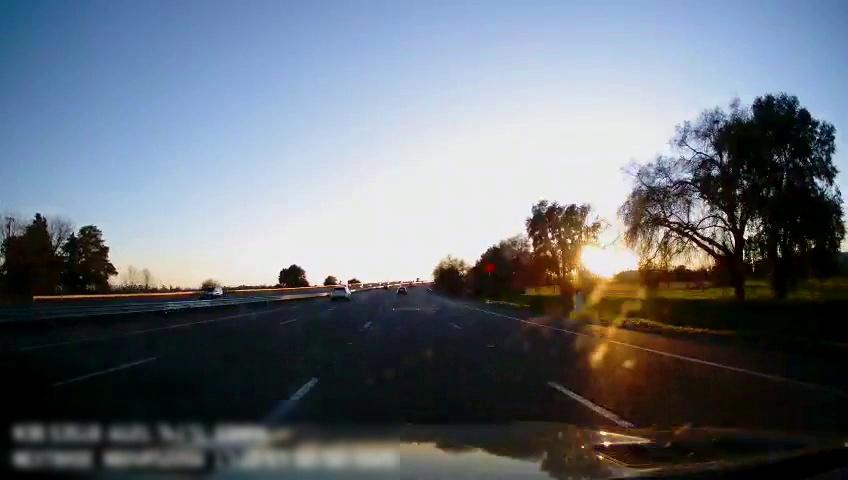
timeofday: Day
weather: Sunny
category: Drivable Space
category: Vehicles | SUV
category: Vehicles | SUV
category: Vehicles | SUV
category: Lanes | Alternate Lane
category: Lanes | Current Lane
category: Lanes | Current Lane
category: Lanes | Alternate Lane
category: Lanes | Alternate Lane
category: Traffic | Signs